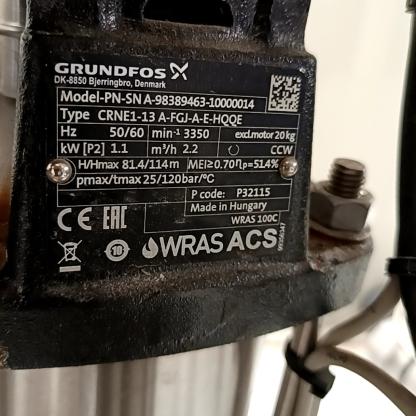
Klasa: tabliczka-znamionowa